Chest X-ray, AP view. Patient: 29 years old, sex F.
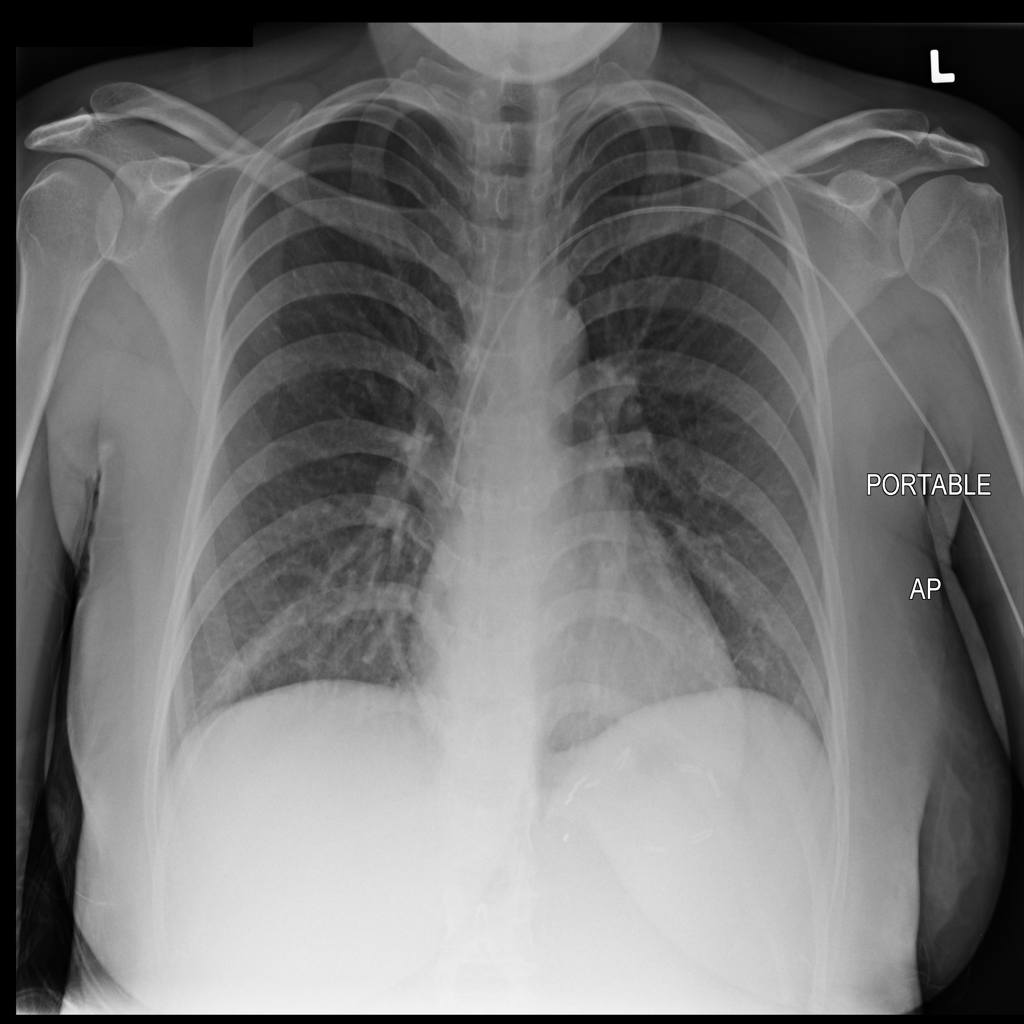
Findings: Infiltration